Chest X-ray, PA view. Patient: 58 years old, sex F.
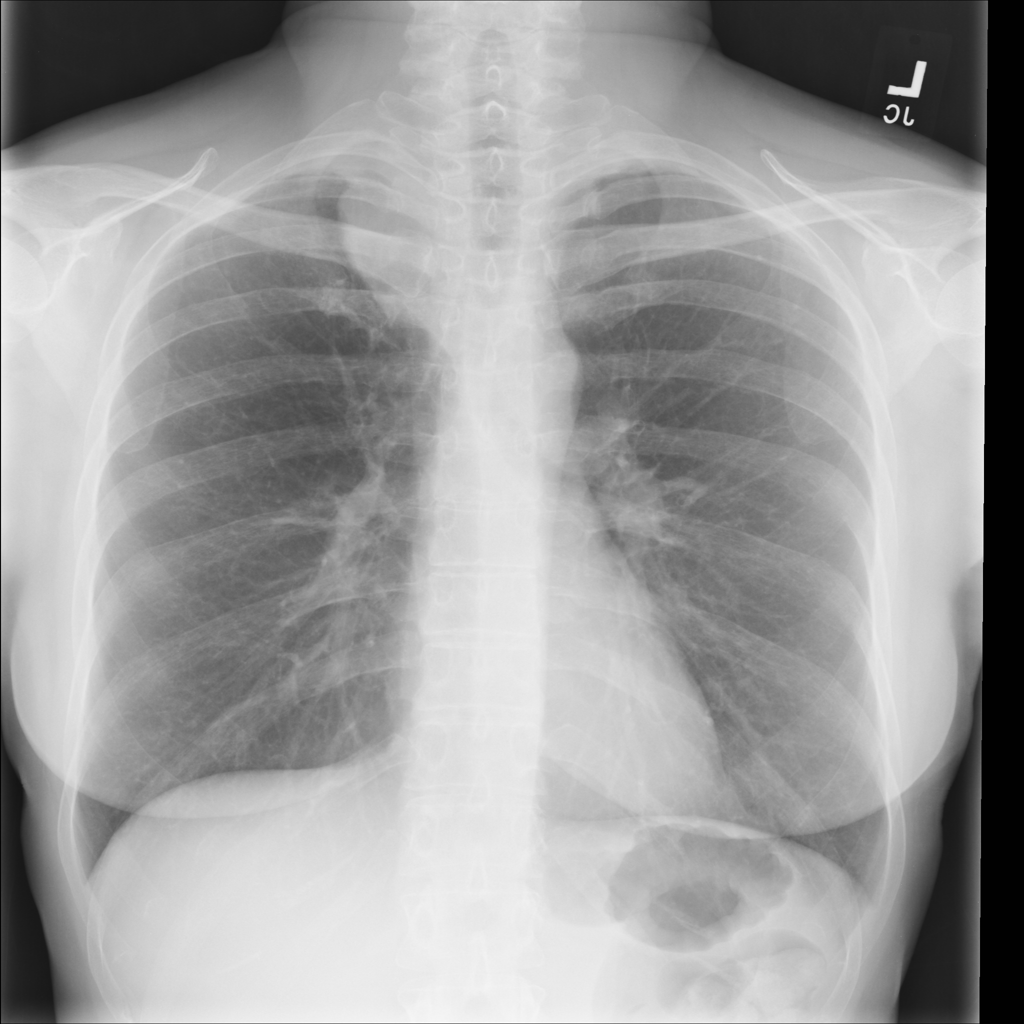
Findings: Mass, Pleural_Thickening